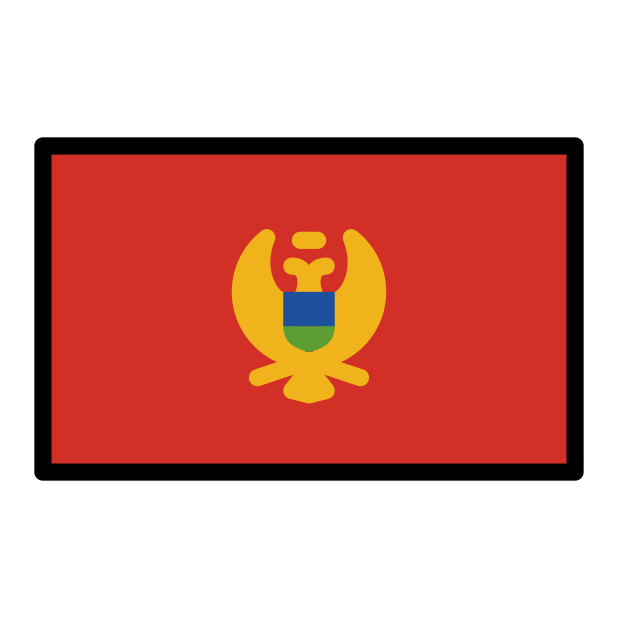
flag: Montenegro